Aerial crown-view tile of a tropical tree (Barro Colorado Island, Panama), acquired 20250317:
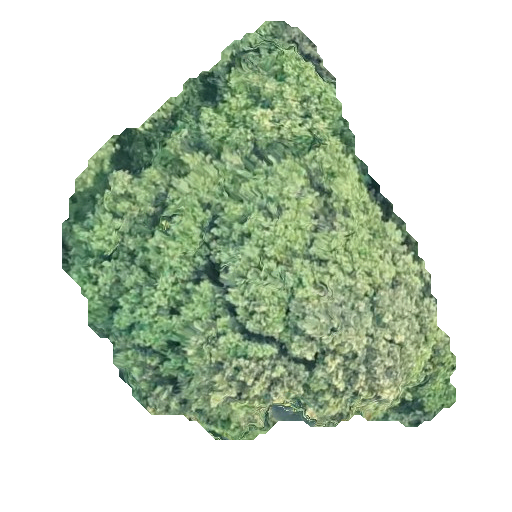
Species: Prioria copaifera
GBIF accepted scientific name: Prioria copaifera
Crown area: 160.103 m²